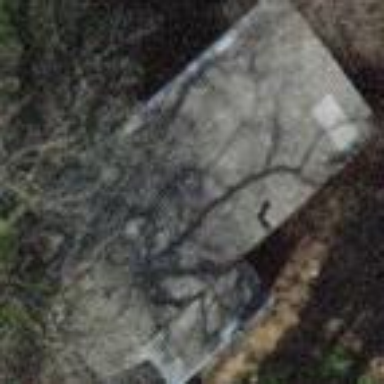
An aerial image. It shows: Shed building.